Field crop: tomato
Growth stage: 2
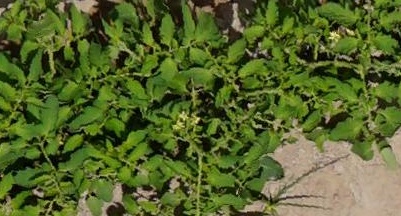
Species: tomato